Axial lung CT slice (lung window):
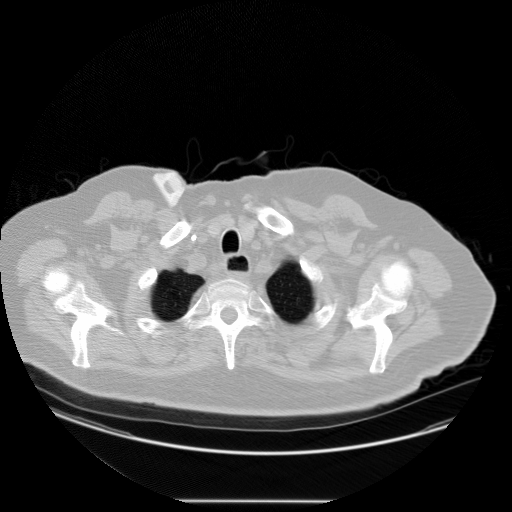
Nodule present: no